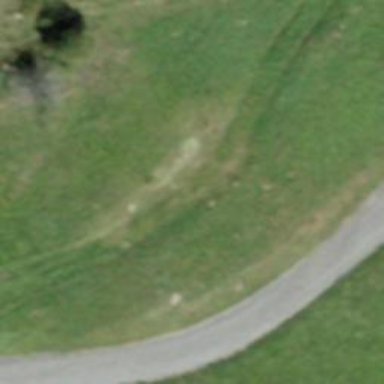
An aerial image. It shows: Service road with unpaved surface.